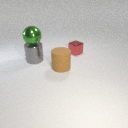
small red metal cube behind large brown rubber cylinder